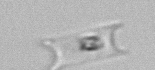
Label: Eucampia